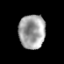
Tissue: prostate
Cell type: T cells
Senescence score: 0.3555
Nuclear area (px): 881
Mean DAPI intensity: 162.037